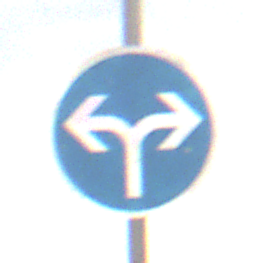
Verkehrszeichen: VorgeschriebeneFahrtrichtungRechtsOderLinks
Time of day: MorningAfternoon
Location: Outdoor (Nature)
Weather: Overcast
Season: NotSpecified
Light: Natural